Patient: sex M, age 60
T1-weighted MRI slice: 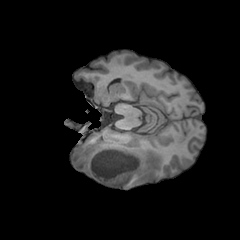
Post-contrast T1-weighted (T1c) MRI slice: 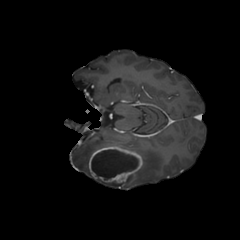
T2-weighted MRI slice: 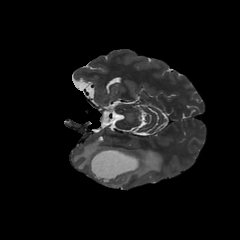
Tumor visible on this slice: yes
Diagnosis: Glioblastoma, IDH-wildtype
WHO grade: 4